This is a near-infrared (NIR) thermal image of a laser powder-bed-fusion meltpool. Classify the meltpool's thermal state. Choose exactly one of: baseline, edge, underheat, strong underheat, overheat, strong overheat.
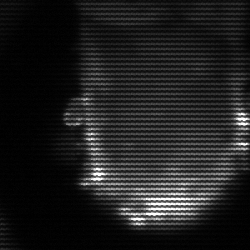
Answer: baseline